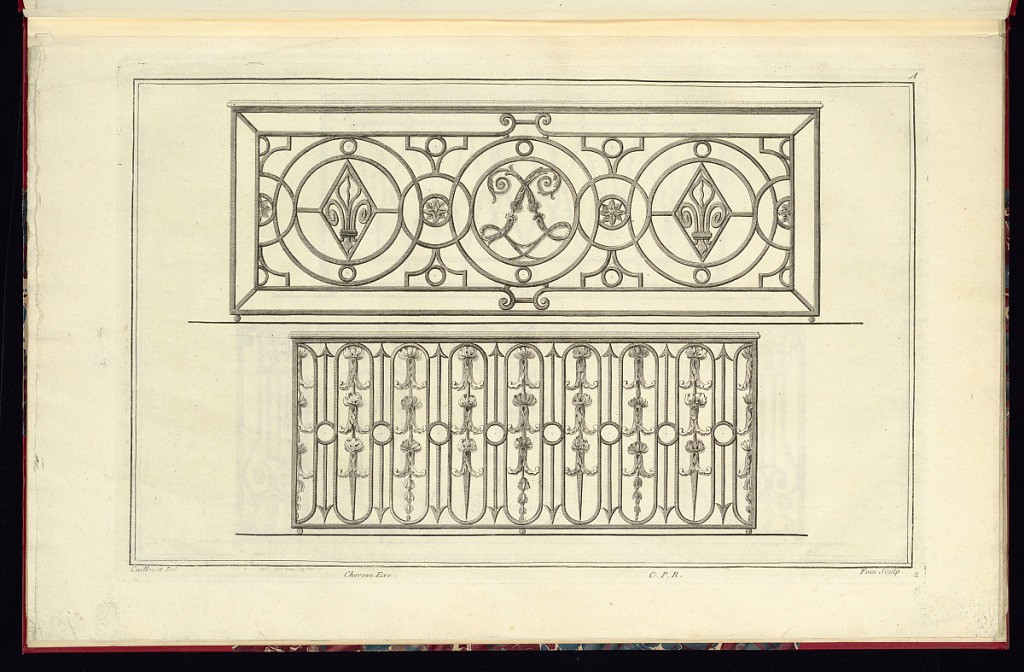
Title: Two Balcony Balustrade Designs
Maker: Caillouet, French, mid-18th century
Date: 1775–87
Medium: Engraving and etching on paper
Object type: Print
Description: Two balcony balustrade designs from an album of decorative ironwork. The upper design features fleur-de-lys, rosettes, and the French Royal cypher with the double L's. The lower design features arrows and scrolling acanthus leaves. The plate is signed and numbered.